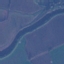
Land use / land cover: River